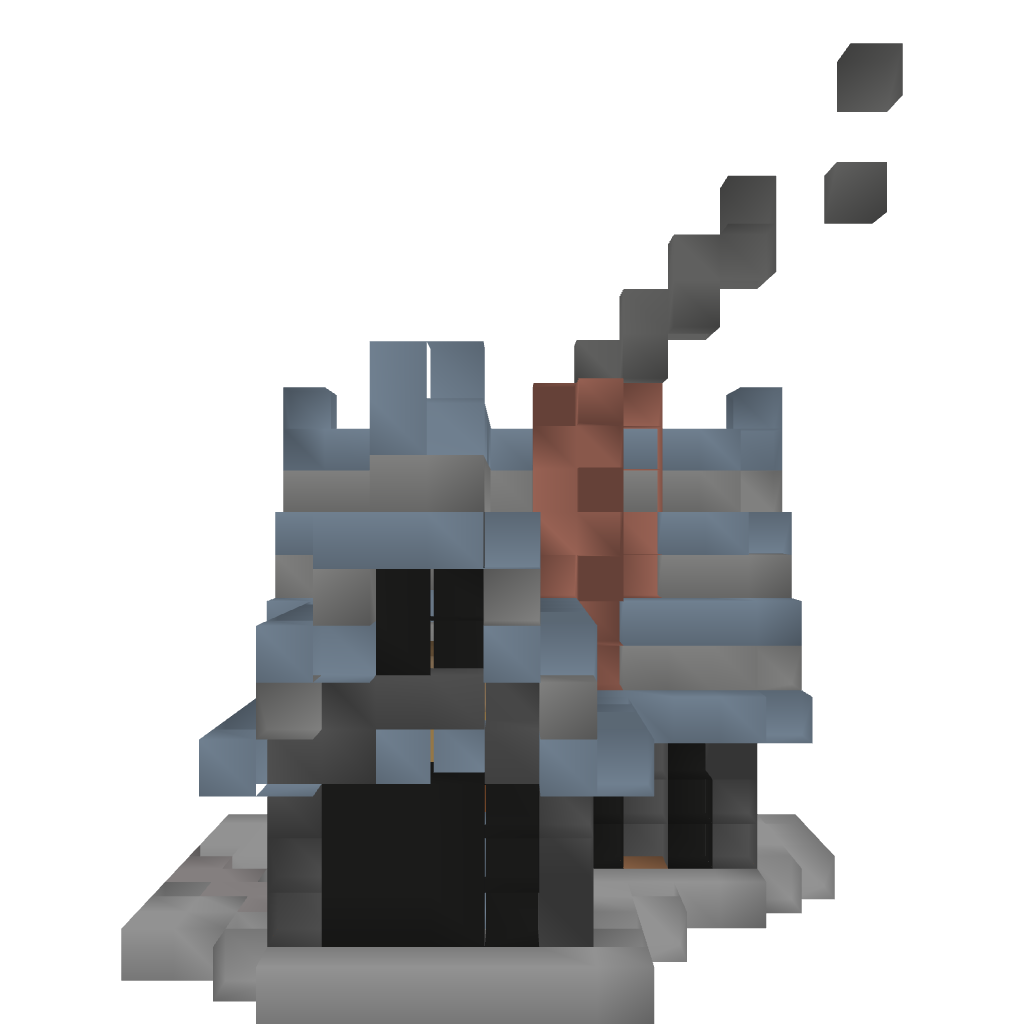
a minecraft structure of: Medieval House #2 (Experiment) :D